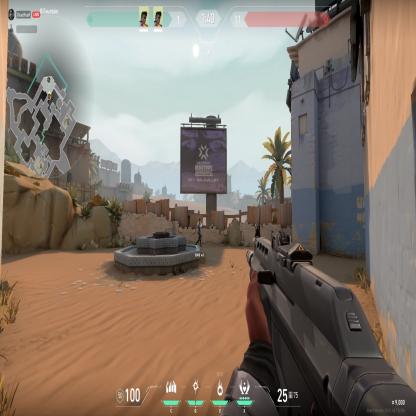
Label: teammate